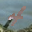
Label: 4